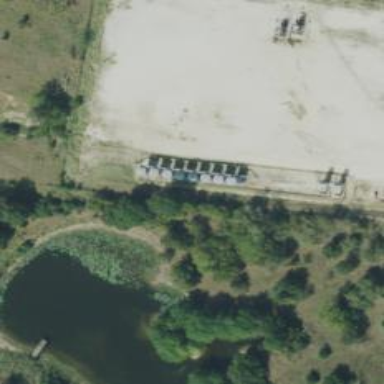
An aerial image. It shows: Storage tank that is man-made.